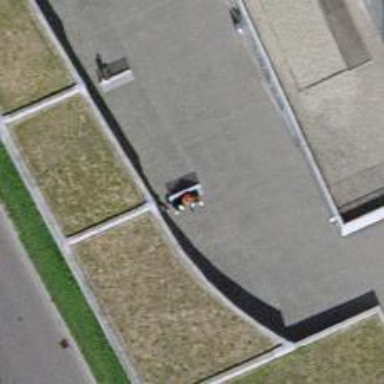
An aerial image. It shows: Bench.